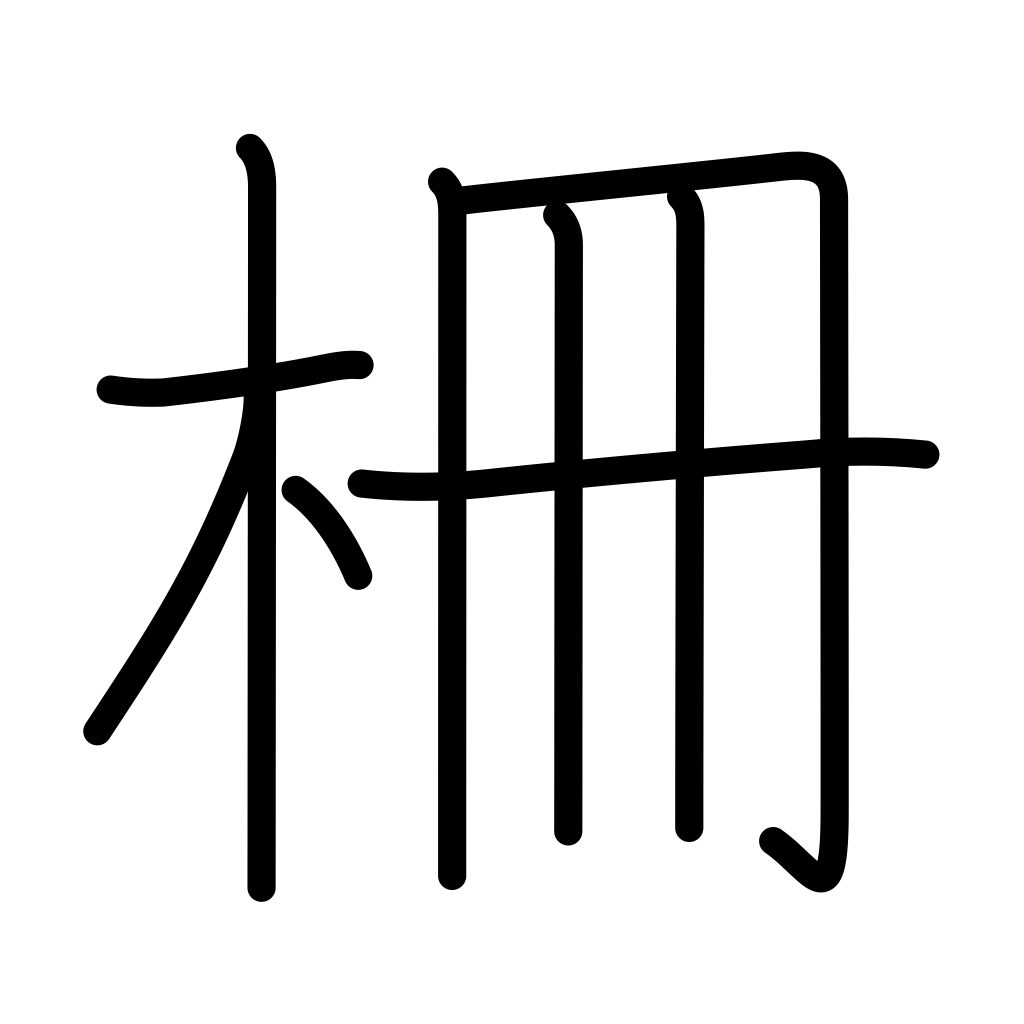
Meaning: stockade, fence, weir, entwine around